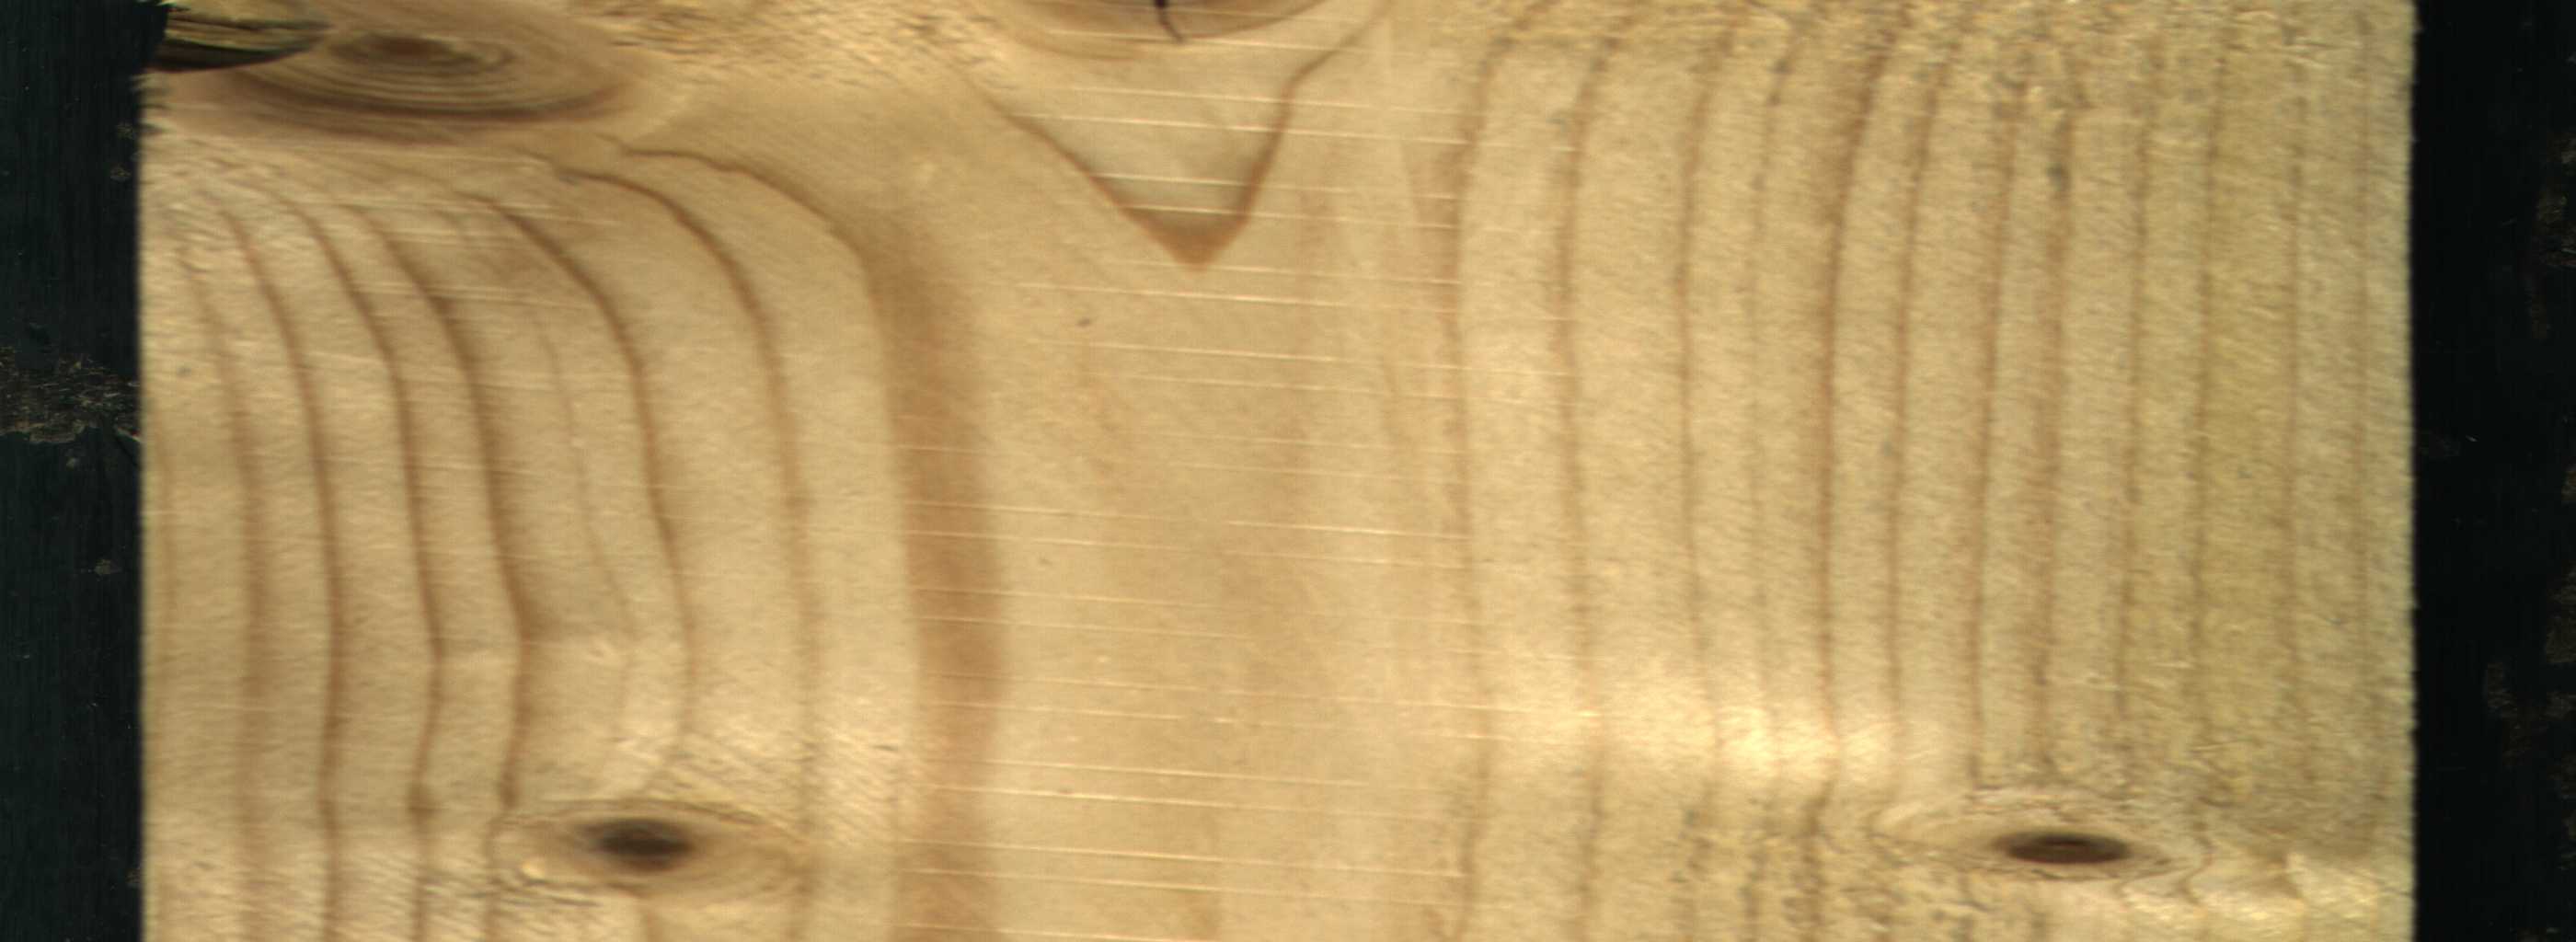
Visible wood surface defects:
knot_with_crack
knot_with_crack
Live_Knot
Live_Knot